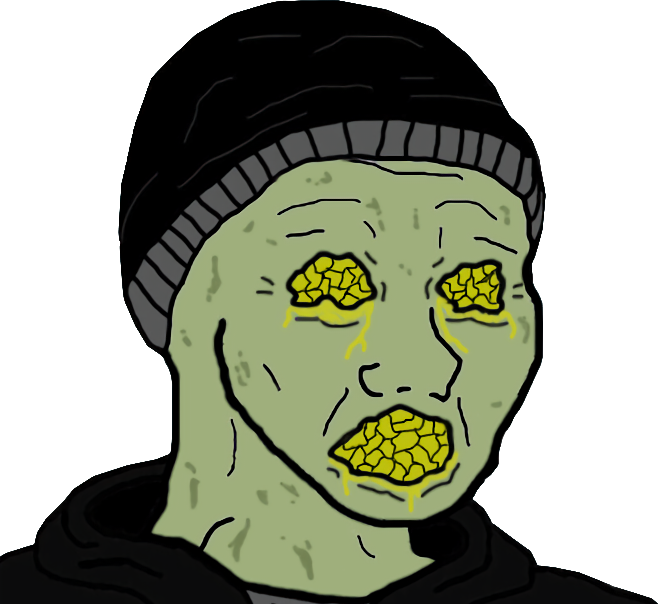
Label: 5_Doomer